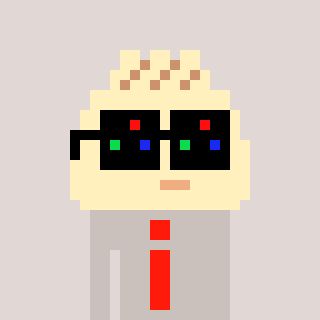
a pixel art character with square black sunglasses, a porkbao-shaped head and a foggrey-colored body on a warm background